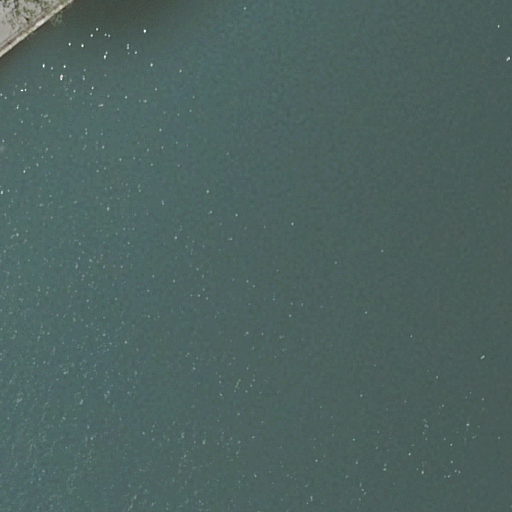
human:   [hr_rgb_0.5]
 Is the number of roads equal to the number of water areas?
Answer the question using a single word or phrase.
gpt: yes

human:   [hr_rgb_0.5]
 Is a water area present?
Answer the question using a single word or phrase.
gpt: yes

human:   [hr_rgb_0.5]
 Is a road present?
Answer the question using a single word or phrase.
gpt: yes

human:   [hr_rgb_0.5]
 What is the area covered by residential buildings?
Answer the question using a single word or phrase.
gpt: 0m2

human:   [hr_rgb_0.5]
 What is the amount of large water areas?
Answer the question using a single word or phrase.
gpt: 1

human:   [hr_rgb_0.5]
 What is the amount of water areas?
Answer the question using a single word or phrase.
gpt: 1

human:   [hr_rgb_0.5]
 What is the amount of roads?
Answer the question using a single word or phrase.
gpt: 1

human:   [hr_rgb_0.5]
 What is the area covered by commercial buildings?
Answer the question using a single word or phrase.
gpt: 0m2

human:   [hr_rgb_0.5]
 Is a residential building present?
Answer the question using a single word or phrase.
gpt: no

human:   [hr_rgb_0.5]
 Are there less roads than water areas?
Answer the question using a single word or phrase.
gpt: no

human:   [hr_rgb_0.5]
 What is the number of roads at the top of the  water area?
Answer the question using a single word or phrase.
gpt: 1

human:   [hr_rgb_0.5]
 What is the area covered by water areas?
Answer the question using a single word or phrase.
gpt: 10540m2

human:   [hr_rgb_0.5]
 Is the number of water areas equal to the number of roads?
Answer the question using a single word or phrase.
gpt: yes

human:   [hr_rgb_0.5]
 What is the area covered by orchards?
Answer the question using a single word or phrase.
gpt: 0m2

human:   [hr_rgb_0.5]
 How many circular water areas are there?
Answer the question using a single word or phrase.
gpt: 0

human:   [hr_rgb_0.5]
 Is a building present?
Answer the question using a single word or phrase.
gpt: no

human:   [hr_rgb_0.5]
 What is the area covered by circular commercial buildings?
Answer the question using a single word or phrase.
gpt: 0m2

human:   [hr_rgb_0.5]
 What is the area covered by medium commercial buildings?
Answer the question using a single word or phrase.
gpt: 0m2

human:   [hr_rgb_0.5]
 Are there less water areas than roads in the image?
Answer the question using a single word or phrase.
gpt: no

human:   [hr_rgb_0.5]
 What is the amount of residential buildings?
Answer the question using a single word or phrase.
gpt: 0

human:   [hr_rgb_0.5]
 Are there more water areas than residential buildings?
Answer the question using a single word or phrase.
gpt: yes

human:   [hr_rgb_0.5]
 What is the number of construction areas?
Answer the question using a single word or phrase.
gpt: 0

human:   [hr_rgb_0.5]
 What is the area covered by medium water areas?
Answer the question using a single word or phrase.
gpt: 0m2

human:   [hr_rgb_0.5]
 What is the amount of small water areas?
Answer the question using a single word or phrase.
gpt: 0

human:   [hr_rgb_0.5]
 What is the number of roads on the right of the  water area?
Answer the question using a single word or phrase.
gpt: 0

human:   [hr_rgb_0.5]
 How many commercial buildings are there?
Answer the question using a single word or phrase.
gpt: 0

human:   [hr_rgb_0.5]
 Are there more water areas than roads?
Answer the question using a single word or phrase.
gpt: no

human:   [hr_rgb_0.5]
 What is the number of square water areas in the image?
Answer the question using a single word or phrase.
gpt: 0

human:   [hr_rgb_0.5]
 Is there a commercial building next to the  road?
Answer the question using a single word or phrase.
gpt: no

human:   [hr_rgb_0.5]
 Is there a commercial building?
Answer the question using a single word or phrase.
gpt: no

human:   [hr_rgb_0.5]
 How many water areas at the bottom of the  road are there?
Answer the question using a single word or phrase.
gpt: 0

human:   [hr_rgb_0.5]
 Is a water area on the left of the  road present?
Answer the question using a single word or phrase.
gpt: no

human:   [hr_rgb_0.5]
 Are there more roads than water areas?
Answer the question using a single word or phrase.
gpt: no

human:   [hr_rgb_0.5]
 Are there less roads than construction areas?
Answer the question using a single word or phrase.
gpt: no

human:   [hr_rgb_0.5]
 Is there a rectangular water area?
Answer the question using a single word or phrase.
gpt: yes

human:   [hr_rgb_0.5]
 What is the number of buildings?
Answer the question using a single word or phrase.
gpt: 0

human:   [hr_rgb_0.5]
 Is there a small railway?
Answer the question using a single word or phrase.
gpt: no

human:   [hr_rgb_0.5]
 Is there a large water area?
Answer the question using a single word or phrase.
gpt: yes

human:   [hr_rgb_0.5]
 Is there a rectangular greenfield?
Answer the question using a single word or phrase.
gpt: no

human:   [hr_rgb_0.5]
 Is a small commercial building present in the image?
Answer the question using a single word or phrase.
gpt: no

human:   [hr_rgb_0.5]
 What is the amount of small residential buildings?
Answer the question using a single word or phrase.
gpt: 0

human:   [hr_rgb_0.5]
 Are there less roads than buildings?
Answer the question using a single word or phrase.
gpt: no

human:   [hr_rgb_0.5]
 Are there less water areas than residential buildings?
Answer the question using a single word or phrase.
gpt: no

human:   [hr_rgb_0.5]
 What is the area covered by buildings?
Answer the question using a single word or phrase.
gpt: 0m2

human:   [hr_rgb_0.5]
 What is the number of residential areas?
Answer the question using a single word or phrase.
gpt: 0

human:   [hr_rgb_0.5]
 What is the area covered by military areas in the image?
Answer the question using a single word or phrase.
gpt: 0m2

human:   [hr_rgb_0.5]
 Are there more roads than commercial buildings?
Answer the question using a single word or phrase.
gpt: yes

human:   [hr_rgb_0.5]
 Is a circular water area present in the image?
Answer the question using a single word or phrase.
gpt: no

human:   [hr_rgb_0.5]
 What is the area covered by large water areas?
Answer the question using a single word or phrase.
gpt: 10540m2

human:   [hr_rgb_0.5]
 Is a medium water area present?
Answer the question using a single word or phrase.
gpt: no

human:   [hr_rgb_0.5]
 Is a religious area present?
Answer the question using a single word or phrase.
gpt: no

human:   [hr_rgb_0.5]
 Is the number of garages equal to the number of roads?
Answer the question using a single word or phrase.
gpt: no

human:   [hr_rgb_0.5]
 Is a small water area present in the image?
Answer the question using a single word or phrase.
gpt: no

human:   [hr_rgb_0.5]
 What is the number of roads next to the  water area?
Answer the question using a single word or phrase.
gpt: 1

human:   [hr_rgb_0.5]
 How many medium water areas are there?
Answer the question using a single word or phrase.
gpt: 0

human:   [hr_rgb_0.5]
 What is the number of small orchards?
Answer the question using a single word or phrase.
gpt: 0

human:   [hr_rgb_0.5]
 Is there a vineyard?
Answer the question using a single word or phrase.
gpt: no

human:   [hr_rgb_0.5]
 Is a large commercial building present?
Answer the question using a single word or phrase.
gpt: no

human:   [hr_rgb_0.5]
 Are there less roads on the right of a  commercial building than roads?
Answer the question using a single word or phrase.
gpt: yes

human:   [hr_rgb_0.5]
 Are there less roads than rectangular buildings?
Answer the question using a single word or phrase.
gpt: no

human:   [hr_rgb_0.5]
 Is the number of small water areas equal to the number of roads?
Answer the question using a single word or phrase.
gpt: no

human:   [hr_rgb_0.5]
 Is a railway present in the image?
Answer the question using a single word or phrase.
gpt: no

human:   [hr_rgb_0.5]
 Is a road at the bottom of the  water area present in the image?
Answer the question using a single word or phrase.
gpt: no

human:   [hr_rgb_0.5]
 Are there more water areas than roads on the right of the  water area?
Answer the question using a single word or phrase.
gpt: yes